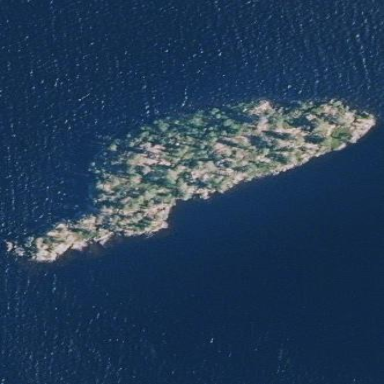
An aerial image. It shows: Islet.